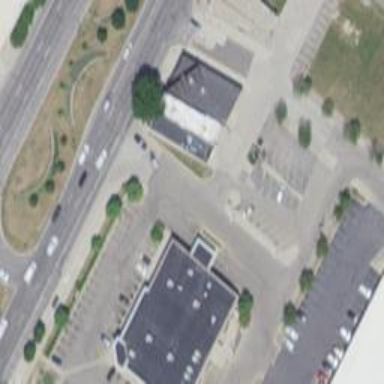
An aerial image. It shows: Retail building.